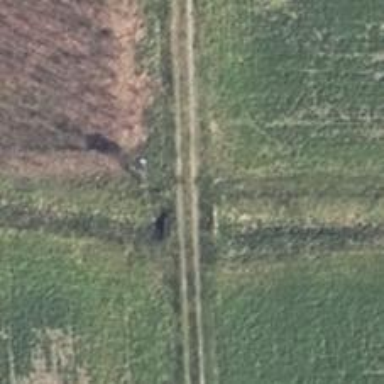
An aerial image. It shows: Track road with bridge. The surface of the road is ground with grade 4 tracktype.